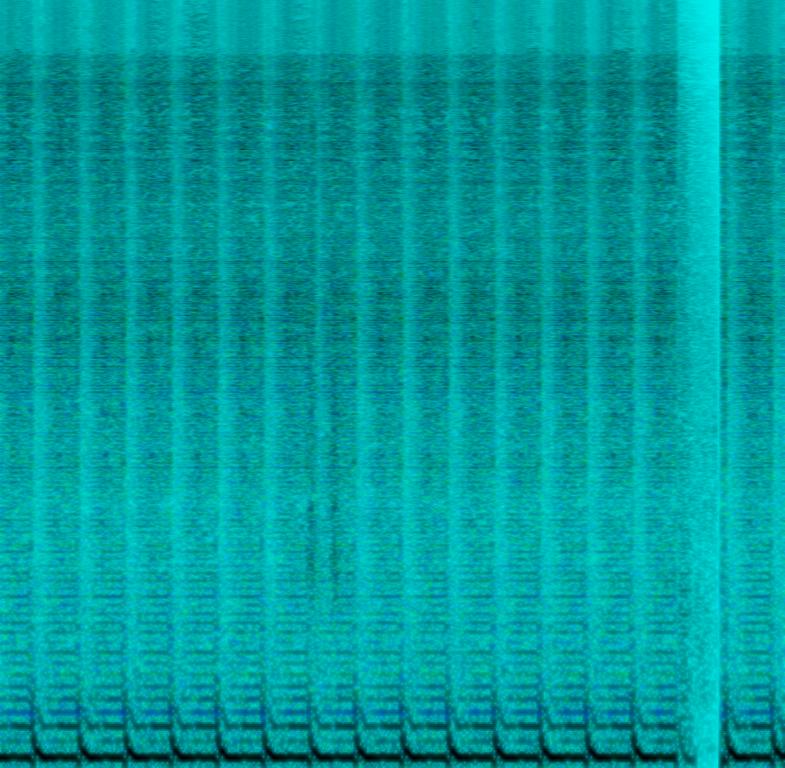
This music is an Electronic instrumental. The tempo is fast with punchy, synthesised music and thumping drum beats on the drum machine. The music is youthful, energetic, enthusiastic,loud, buoyant, punchy, pulsating and electrifying. The sound quality is of inferior quality and there is a bit of static.